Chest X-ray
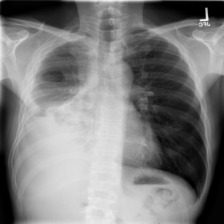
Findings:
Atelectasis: negative
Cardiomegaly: negative
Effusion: negative
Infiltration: negative
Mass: negative
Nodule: negative
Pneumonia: negative
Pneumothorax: negative
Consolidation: negative
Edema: negative
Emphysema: negative
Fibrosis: negative
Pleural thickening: negative
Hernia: negative